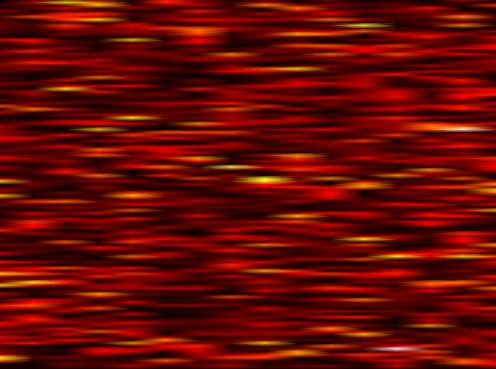
Label: WOLA